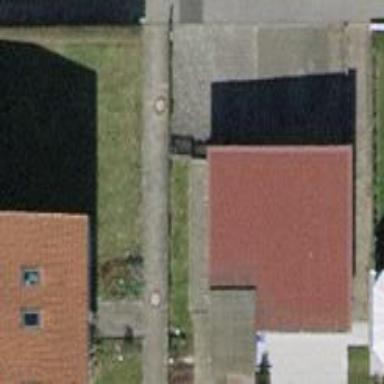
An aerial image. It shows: Garage.